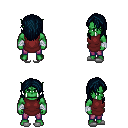
a pixel art fantasy rpg character, male body template, orc, green skin, maroon tunic, magenta pants, raven long hairstyle, white cloth bandages, white slippers, four views (front, back, left, right), 2x2 character sprite sheet, small pixel art, hard edges, no anti-aliasing